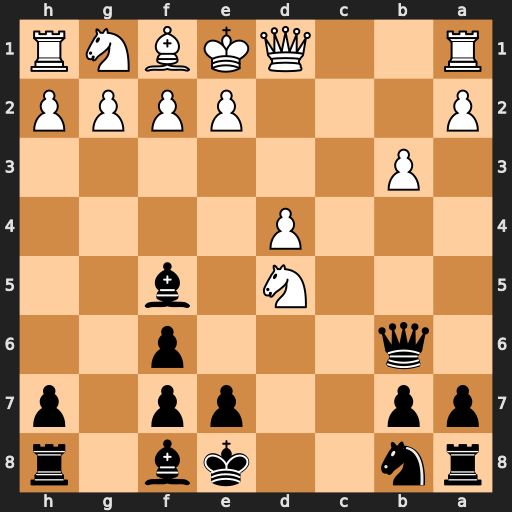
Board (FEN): rn2kb1r/pp2pp1p/1q3p2/3N1b2/3P4/1P6/P3PPPP/R2QKBNR
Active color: b
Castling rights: KQkq
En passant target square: -
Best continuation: Qa5+ Qd2 Qxd5